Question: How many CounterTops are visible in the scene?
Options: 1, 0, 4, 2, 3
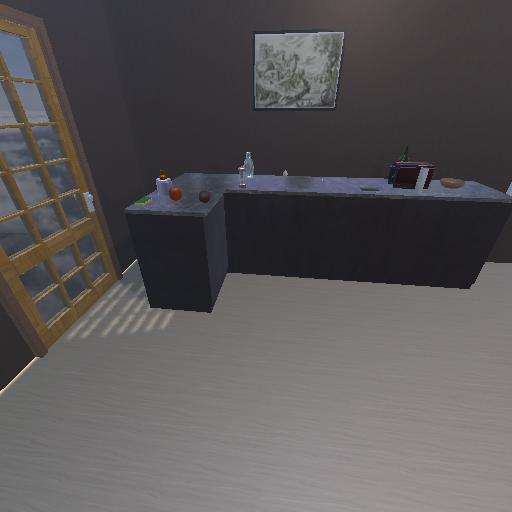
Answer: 1